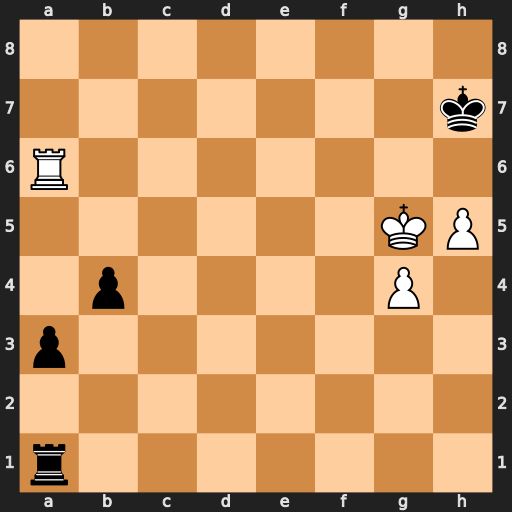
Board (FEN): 8/7k/R7/6KP/1p4P1/p7/8/r7
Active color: w
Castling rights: -
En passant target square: -
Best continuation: Ra7+ Kg8 Kg6 Kf8 h6